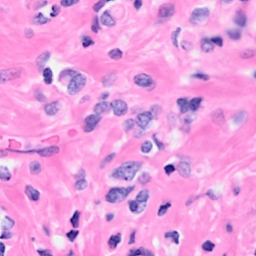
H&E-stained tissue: Breast